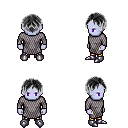
a pixel art fantasy rpg character, male body template, dark elf, purple skin, chain mail, gold greaves, gray parted hairstyle, metal boots, four views (front, back, left, right), 2x2 character sprite sheet, small pixel art, hard edges, no anti-aliasing